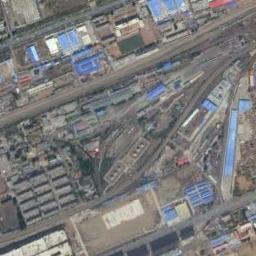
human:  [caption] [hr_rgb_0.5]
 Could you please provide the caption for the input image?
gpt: The railway station is next to some buildings .

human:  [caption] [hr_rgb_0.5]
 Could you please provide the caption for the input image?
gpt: A lot of buildings are beside the railway station .

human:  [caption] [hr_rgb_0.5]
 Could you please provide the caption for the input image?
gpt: The railway station with some railways is surrounded by some makeshift houses and other buildings .

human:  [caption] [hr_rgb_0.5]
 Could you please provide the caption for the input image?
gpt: There is a railway station in the crowded city .

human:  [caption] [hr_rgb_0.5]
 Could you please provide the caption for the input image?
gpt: There are some blue buildings around the railway station .